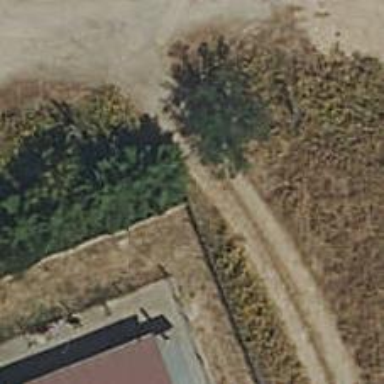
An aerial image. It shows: Chain link fence.